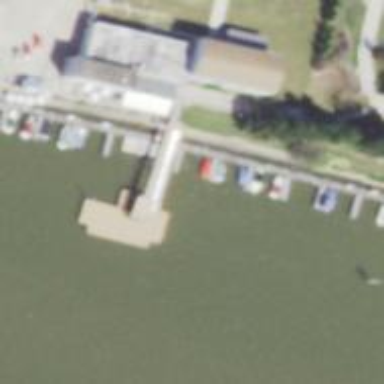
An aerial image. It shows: Pier with mooring facilities.